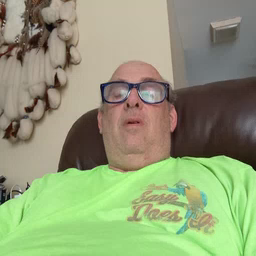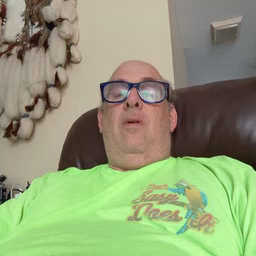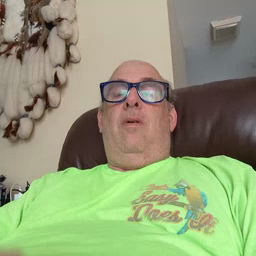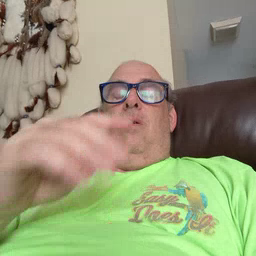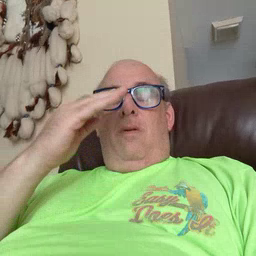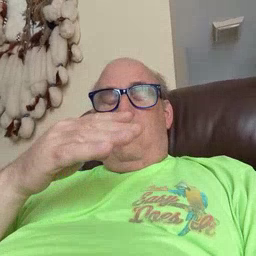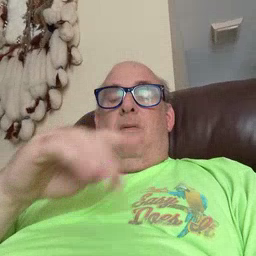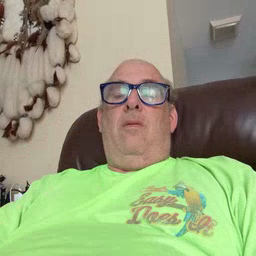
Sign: sleepy